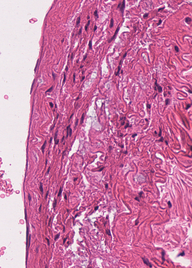
Tumor epithelial tissue: no
Tumor-associated stroma tissue: yes
Normal tissue: no